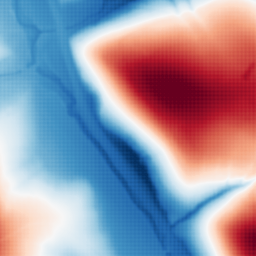
Category: multiscale
Decomposition family: dog
Decomposition parameters: sigma_low: 1
sigma_high: 100
Upsampling method: sinc_blackman
Upsampling parameters: scale: 2
kernel_size: 4
Upsampling scale: 2